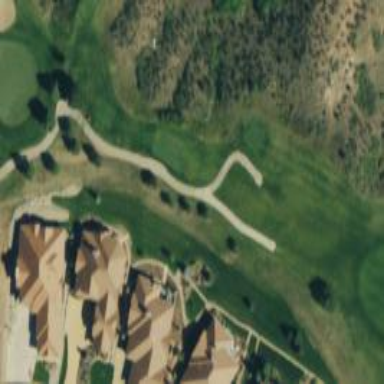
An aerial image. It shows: Path for golf carts.